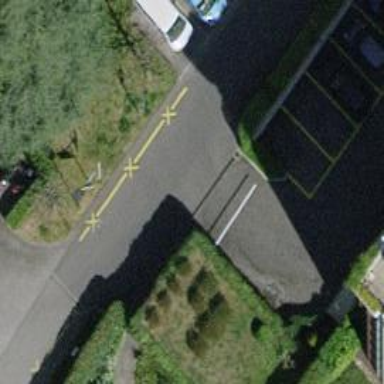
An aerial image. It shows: Lift gate barrier.